Chest X-ray:
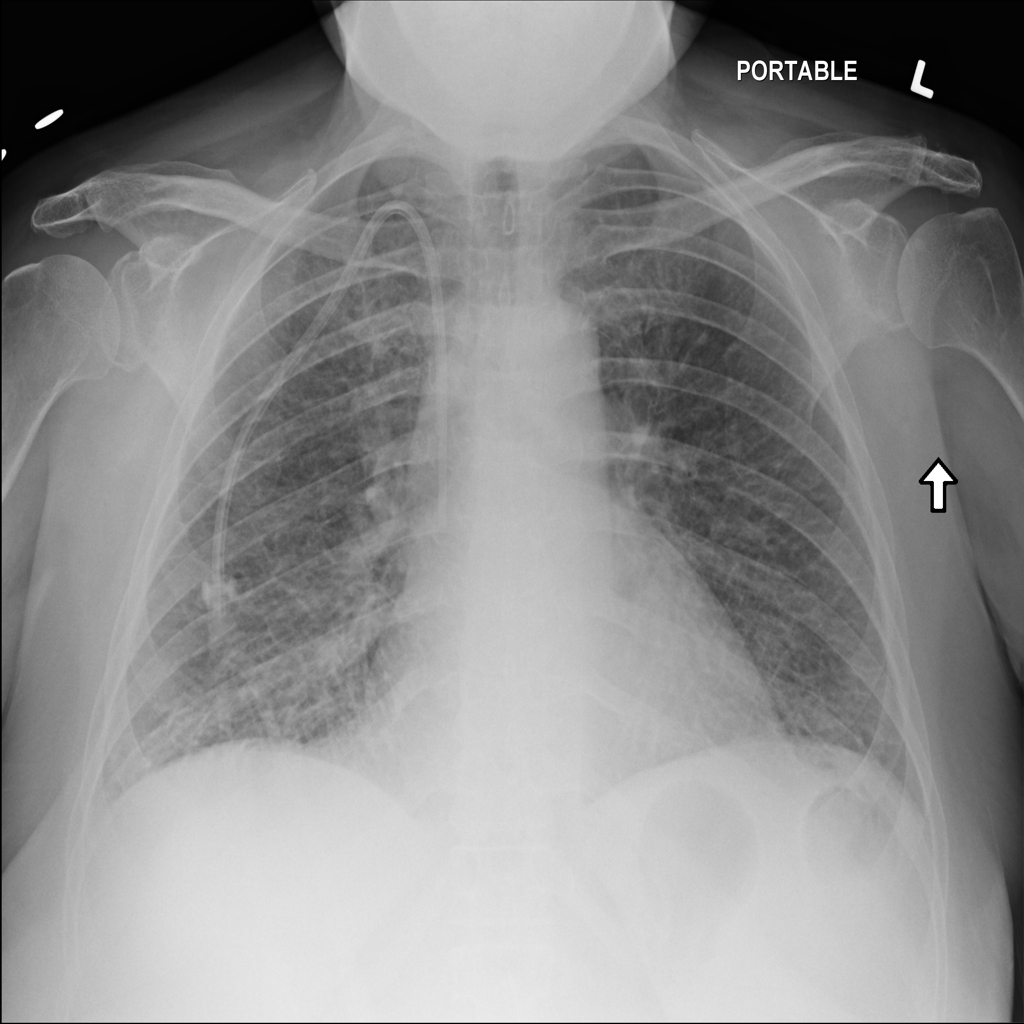
Findings: Consolidation, Effusion
No abnormal finding: no